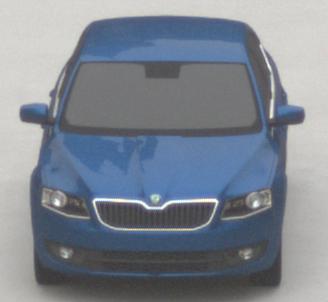
Make: Skoda
Model: Octavia 1.2 TSI
Detailed model: Octavia (III) Limousine
Model produced from: 2013/02
Model produced until: 2015/04
Doors: 5
Color: blue
Road condition: dry road
Daytime: midday
Contrast: low contrast